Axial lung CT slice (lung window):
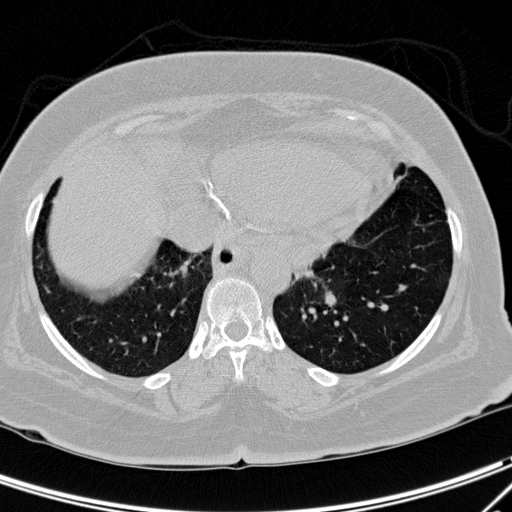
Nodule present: no